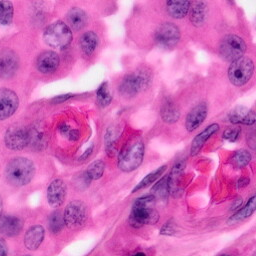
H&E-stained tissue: Pancreatic